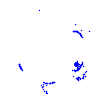
Particle: electron